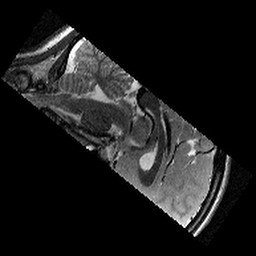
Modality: T2w
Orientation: sagittal
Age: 11
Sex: female
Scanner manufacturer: siemens
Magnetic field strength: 3 T
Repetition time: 9.23 s
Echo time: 0.067 s